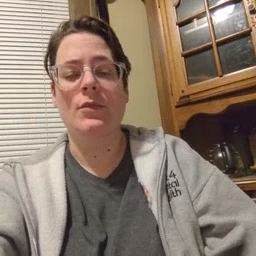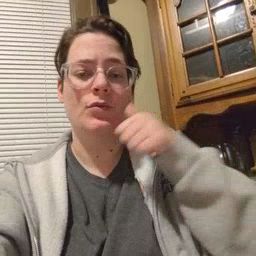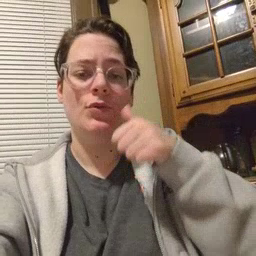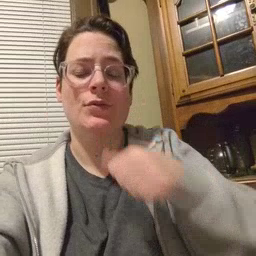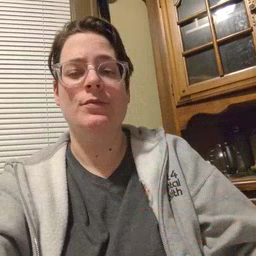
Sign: girl